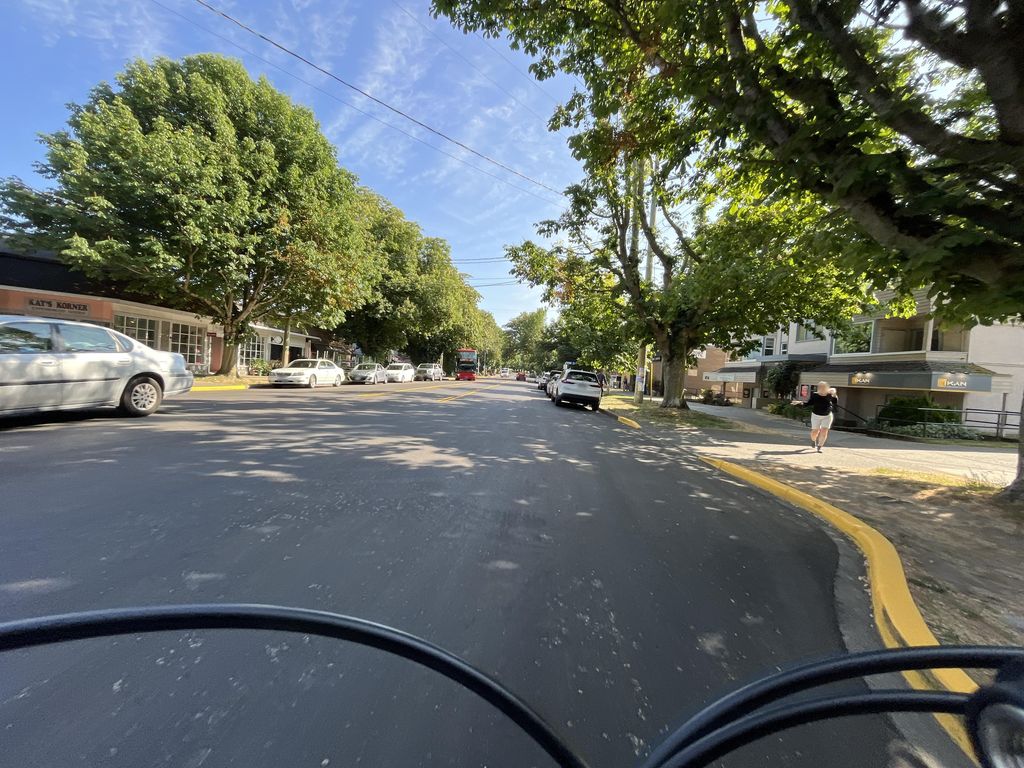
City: victoria